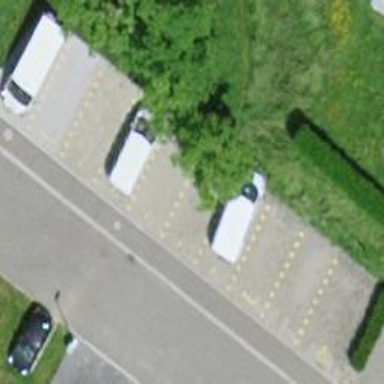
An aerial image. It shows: Parking area.